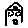
Label: house